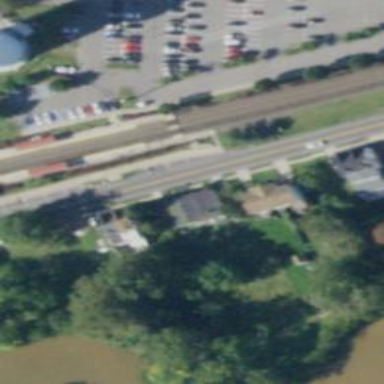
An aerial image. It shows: Railway crossing.